Question: The Query using LIKE :(This query when fired gives the desired result)
'select * from catissue_audit_event where event_timestamp like '16-DEC-14''
But when using query with '=' results in an empty resultset
'select * from catissue_audit_event where event_timestamp='16-DEC-14''
Here event_timestamp is of type Date
Strange thing is that the query runs for other dates such as:
'select * from catissue_audit_event where event_timestamp='15-DEC-14''
What can be the issue? I already checked for leading and trailing spaces in the data
Output after running the first query:

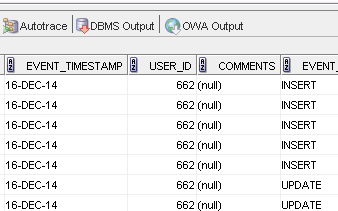
Answer: In Oracle a 'DATE' (and of course a 'TIMESTAMP') column contains a time part as well.
Just because your SQL client is hiding the time, doesn't mean it isn't there.
If you want all rows from a specific day (ignoring the time) you need to use 'trunc()'
'''
select *
from catissue_audit_event
where trunc(event_timestamp) = DATE '2014-12-16';
'''
Be aware that this query will not use an index on the 'event_timestamp' column.
You should also not rely on implicit data type conversion as you do with the expression 'event_timestamp = '16-DEC-14'. That statement is going to fail if I run it from my computer because of different NLS settings. Always use a proper DATE literal (as I have done in my statement). If you don't like the unambiguous ISO date, then use 'to_date()':
'''
where trunc(event_timestamp) = to_date('16-12-2014', 'dd-mm-yyyy');
'''
You should avoid using month names unless you know that all environments (which includes computers SQL clients) where your SQL statement is executed are using the same NLS settings. If you are sure, you use e.g. 'to_date('16-DEC-14', 'dd-mon-yy')'